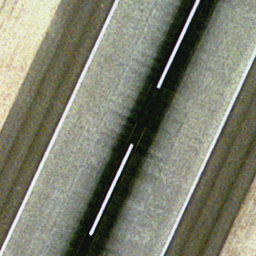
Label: runway